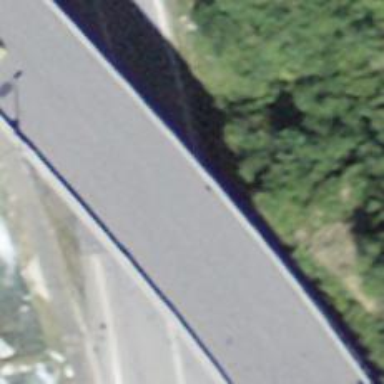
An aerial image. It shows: Unclassified road on bridge.